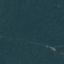
Land use / land cover class: Forest